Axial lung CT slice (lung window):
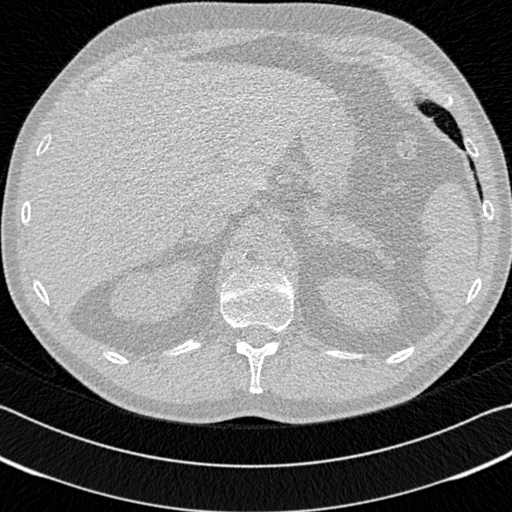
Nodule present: no